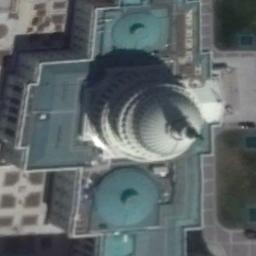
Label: church